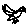
Label: bird